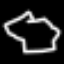
Label: octagon